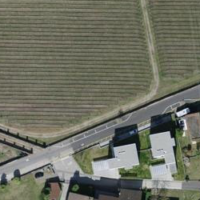
EUNIS habitat code: 55
Species observed at this site:
Asplenium trichomanes